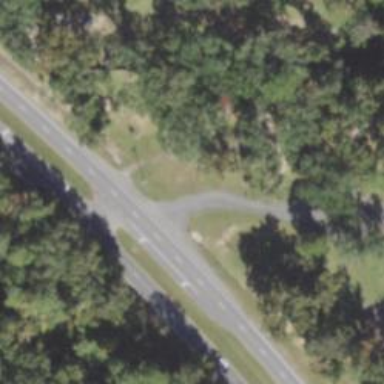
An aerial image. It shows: Asphalt trunk highway.